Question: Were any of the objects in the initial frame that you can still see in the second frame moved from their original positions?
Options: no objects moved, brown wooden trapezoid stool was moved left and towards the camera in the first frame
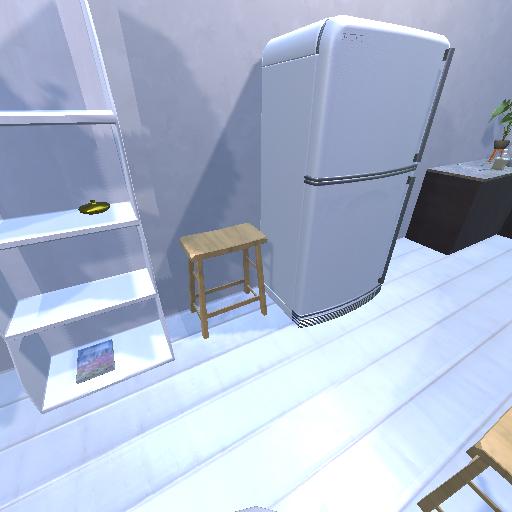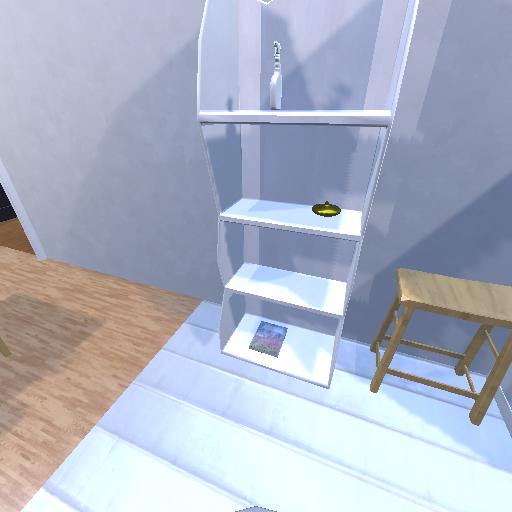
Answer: no objects moved